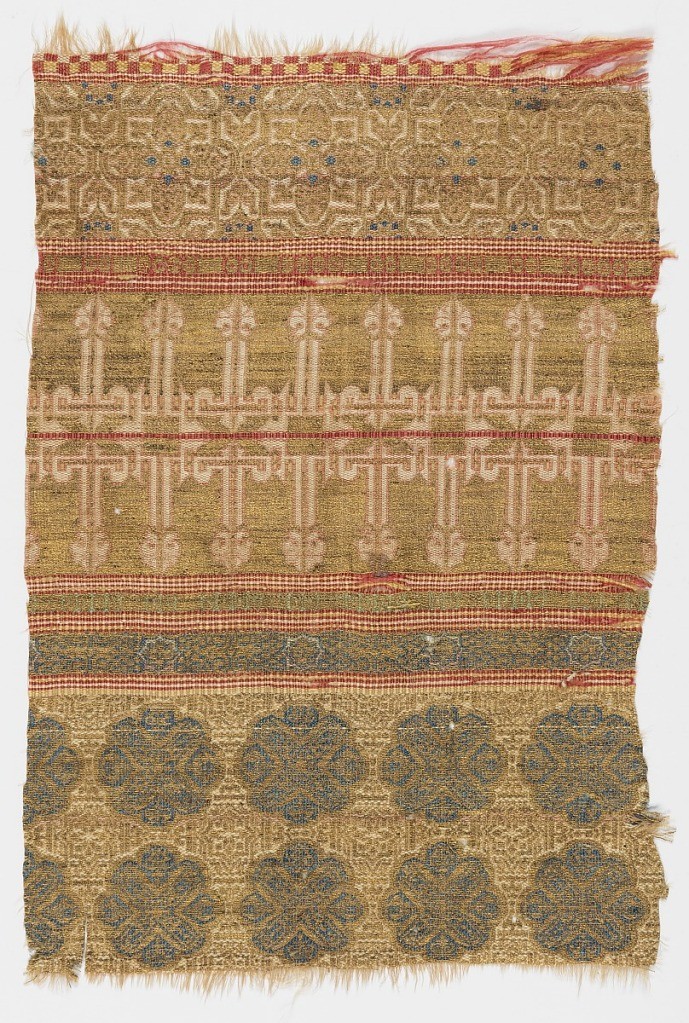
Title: Fragment
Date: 1250–74
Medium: silk, gilded vellum on silk core Technique: plain weave with complementary wefts (taquete) Label: silk and metallic taquete
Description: Central horizontal band of two rows of kufic inscription in mirror image vertically, flanked by bands of rosettes enclosing quatrefoils on one side, roses and stars enclosing quatrefoils on the other side. Incription in white on gold ground; rosettes in blue and gold on a ground of white and gold; stars in rose, blue, white and gold. Guard stripes of red and white.